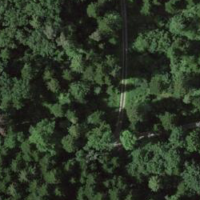
EUNIS habitat code: 43
Species observed at this site:
Platanthera bifolia